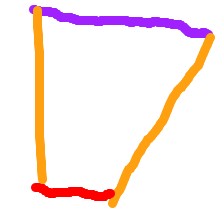
Shape: trapezoid